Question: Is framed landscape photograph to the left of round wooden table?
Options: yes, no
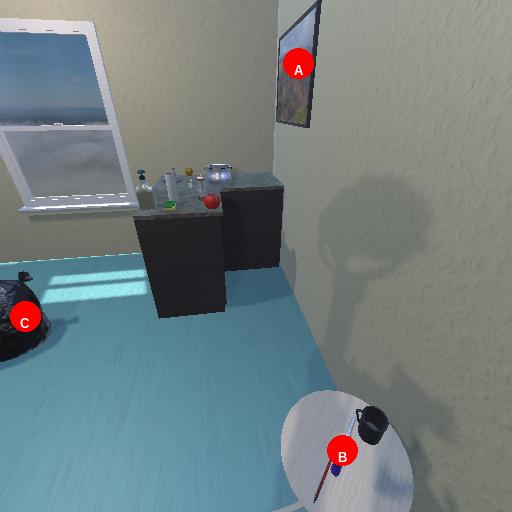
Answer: yes